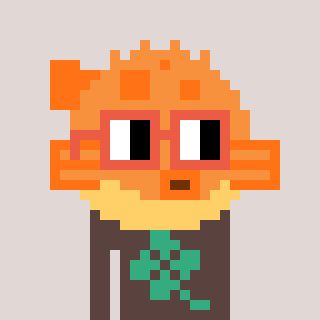
a pixel art character with square orange glasses, a pufferfish-shaped head and a darkbrown-colored body on a warm background